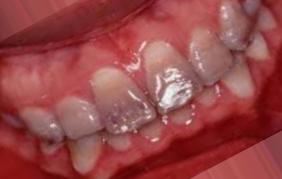
Condition: Tooth Discoloration